Question: I'm trying to write a Powershell script to redeploy a project to SSIS and without trashing the catalog I simply want to delete the folder that contains the project.

Below is the code that calls 'Drop()' on FolderToDrop:
'''
$integrationServices = New-Object $Namespace".IntegrationServices" $sqlConnection
$catalog = $integrationServices.Catalogs["SSISDB"]
if ($catalog.Folders.Contains("FolderToDrop")) {
$catalog.Folders["FolderToDrop"].Drop()
}
'''
The exception that is thrown:
'''
Exception calling "Drop" with "0" argument(s): "Operation 'Drop' on object 'CatalogFolder[@Name='FolderToDrop']' failed during execution."
At C:\Projects\Scripts\Deploy.ps1:36 char:29
+ $catalog.Folders["FolderToDrop"].Drop <<<< ()
+ CategoryInfo : NotSpecified: (:) [], MethodInvocationException
+ FullyQualifiedErrorId : DotNetMethodException
'''
Any ideas as to what I'm missing trying to delete this folder?
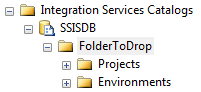
Answer: It would seem that you need to delete the Environments and Projects from the folder before dropping it.
'''
$folder = $catalog.Folders[$FolderName]
if($folder.Environments.Contains($EnvironmentName)) {
$folder.Environments[$EnvironmentName].Drop()
}
if($folder.Projects.Contains($ProjectName)) {
$folder.Projects[$ProjectName].Drop()
}
$folder.Drop()
'''